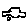
Label: car